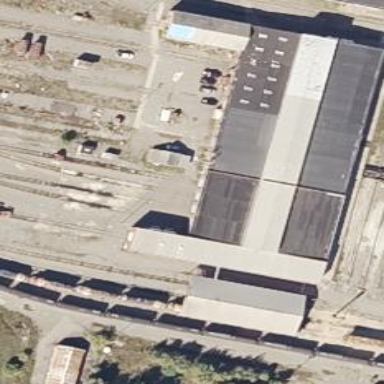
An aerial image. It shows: Railway yard.